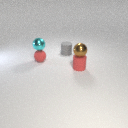
small red rubber cylinder below small brown metal sphere